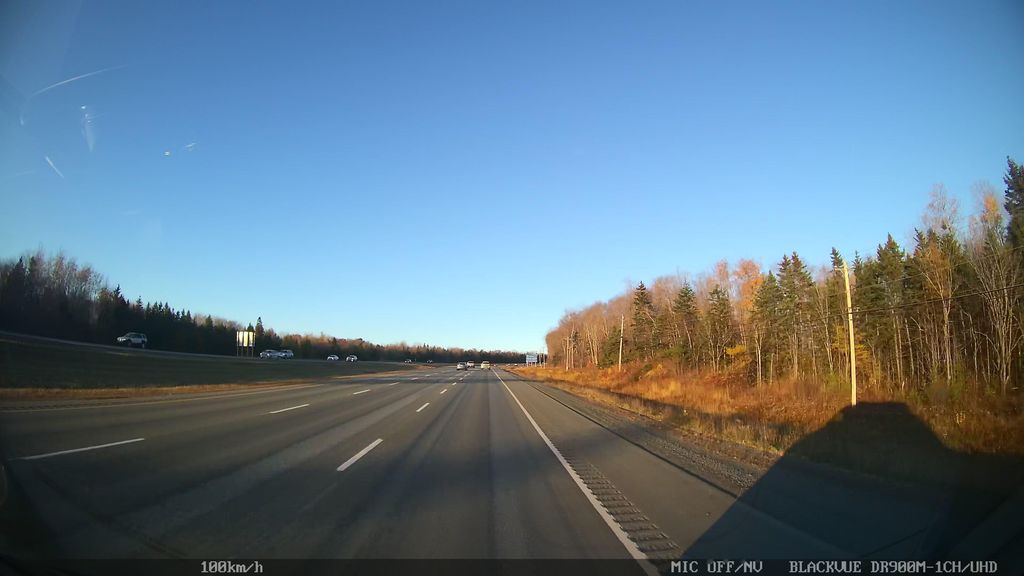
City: halifax